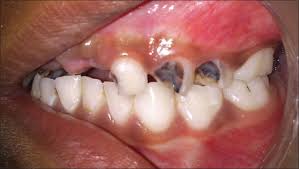
Condition: Caries